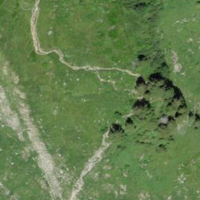
EUNIS habitat code: 23
Species observed at this site:
Rhododendron ferrugineum